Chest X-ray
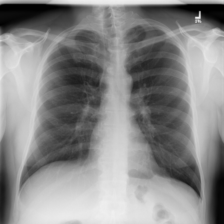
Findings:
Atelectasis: negative
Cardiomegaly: negative
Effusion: negative
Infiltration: negative
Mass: negative
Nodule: negative
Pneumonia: negative
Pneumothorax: negative
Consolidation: negative
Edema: negative
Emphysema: negative
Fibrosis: negative
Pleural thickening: negative
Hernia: negative